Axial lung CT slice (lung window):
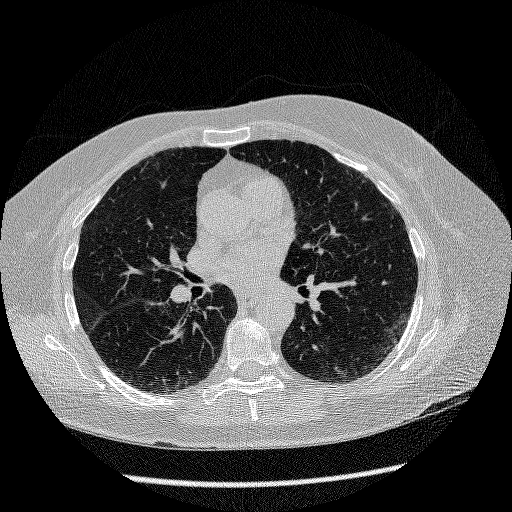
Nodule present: no